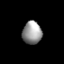
Tissue: lung
Cell type: Epithelial cells
Senescence score: 0.5863
Nuclear area (px): 432
Mean DAPI intensity: 149.137